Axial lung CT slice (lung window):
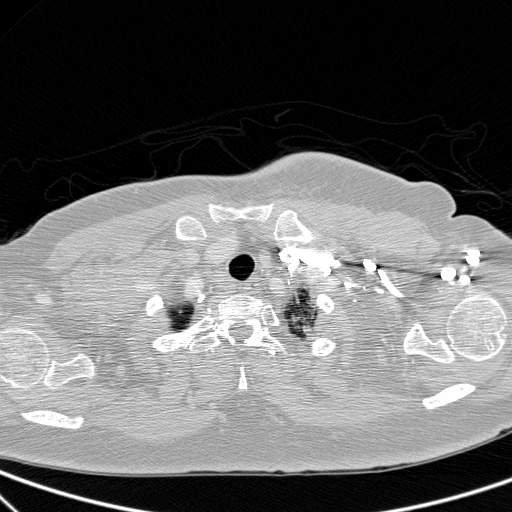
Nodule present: no